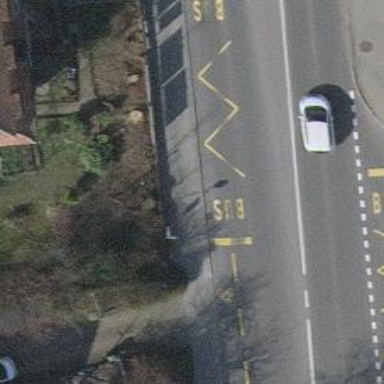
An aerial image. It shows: Platform for public transport on the road.